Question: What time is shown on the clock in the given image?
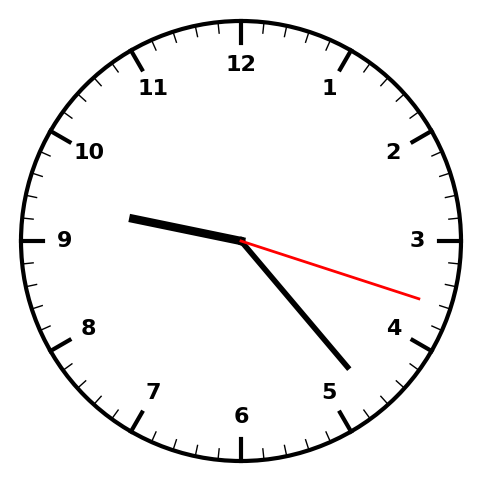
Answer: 09:23:18